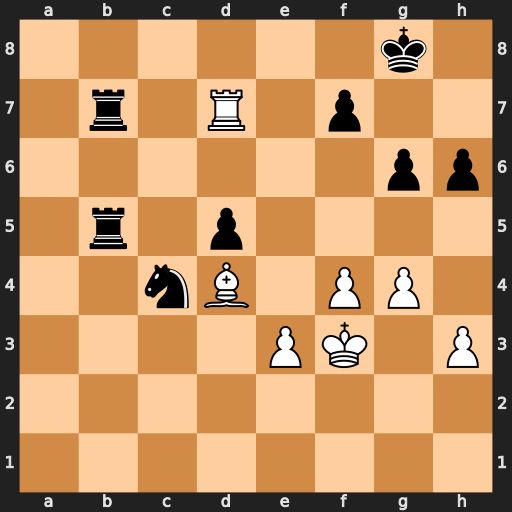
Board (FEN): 6k1/1r1R1p2/6pp/1r1p4/2nB1PP1/4PK1P/8/8
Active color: w
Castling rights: -
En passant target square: -
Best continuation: Rd8+ Kh7 Rh8#